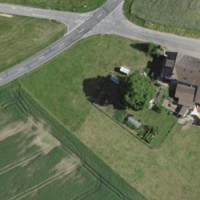
EUNIS habitat code: 52
Species observed at this site:
Senecio vulgaris